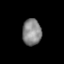
Tissue: lung
Cell type: Epithelial cells
Senescence score: 0.2208
Nuclear area (px): 492
Mean DAPI intensity: 135.575